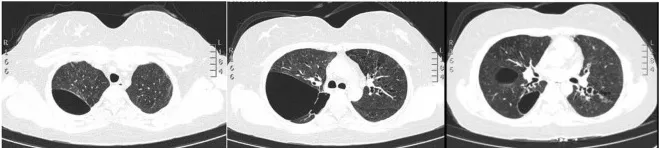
Pulmonary imaging by CT scan. (D) 18 August 2021: improved infiltrations and multilobed segmental bronchiectases and bullae in both lungs.
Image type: radiology (ct)